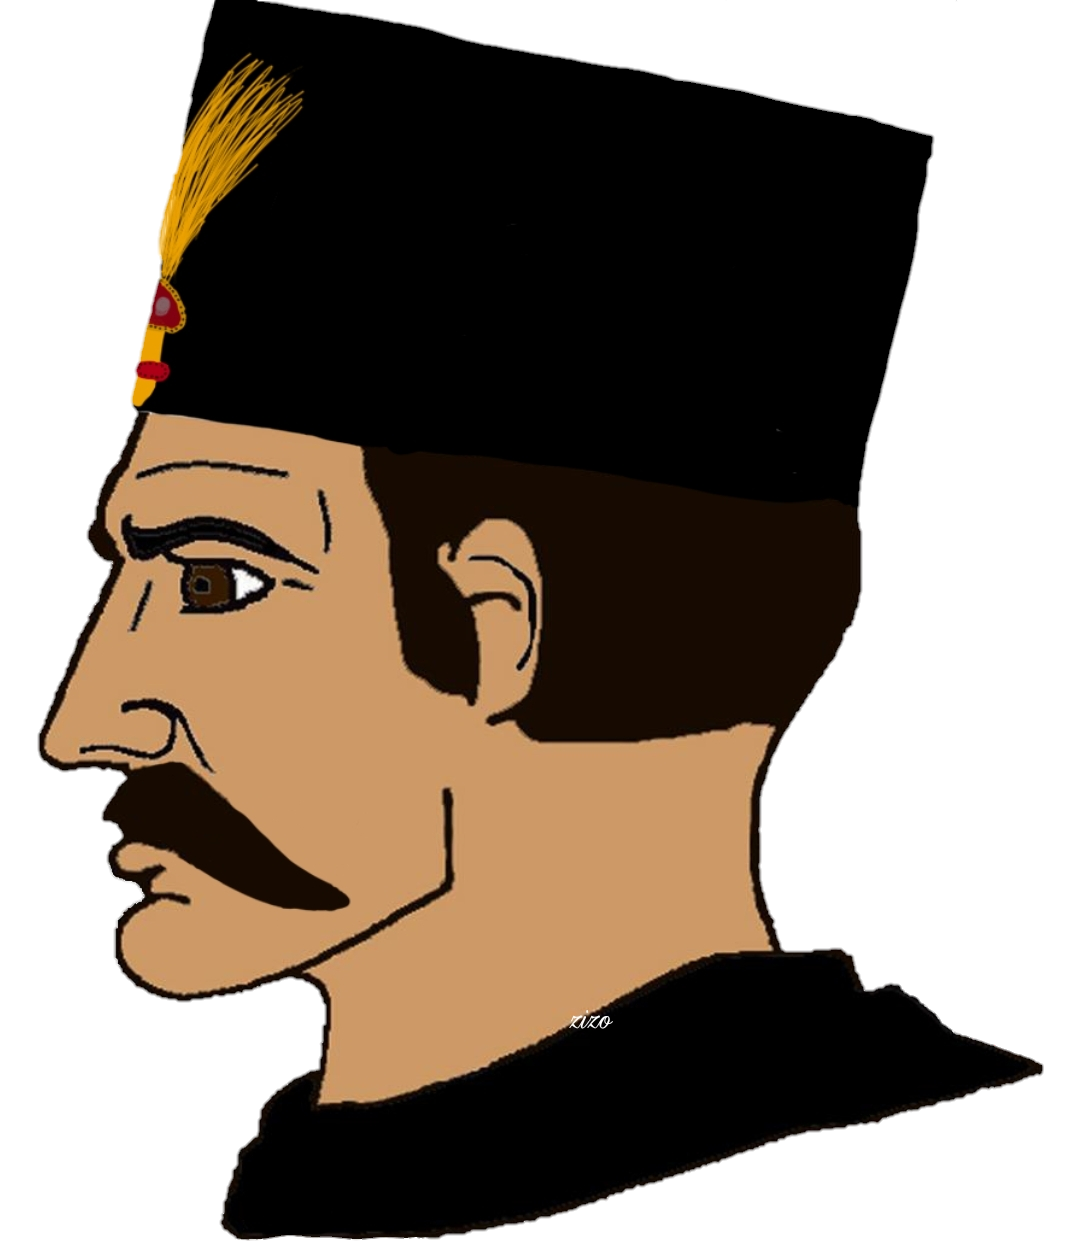
Label: 4_Yes_Chad